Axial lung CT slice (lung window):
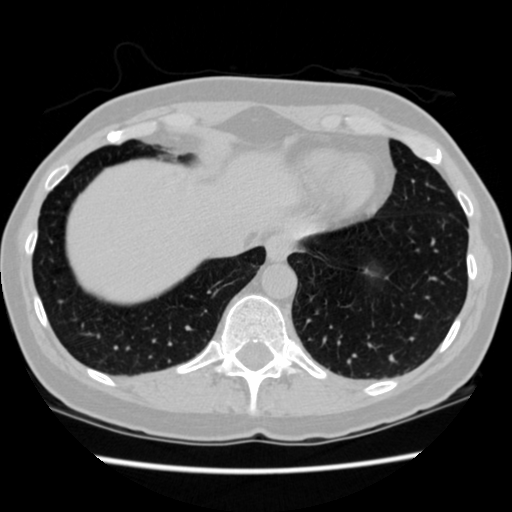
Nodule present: no